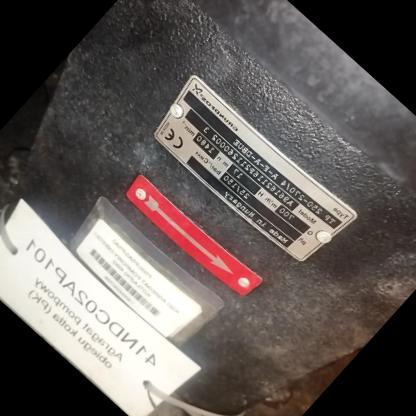
Klasa: tabliczka-znamionowa